Field crop: maize
Growth stage: 2
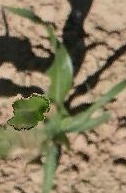
Species: maize